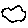
Label: cloud